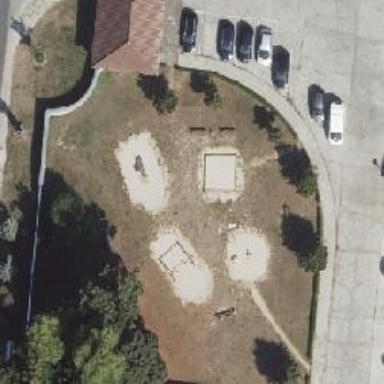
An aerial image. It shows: Springy playground.